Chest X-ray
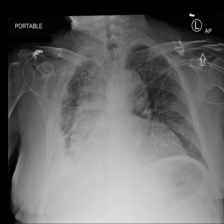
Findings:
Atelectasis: negative
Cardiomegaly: positive
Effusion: positive
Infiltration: negative
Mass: negative
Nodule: negative
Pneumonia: negative
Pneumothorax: negative
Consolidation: negative
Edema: negative
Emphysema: negative
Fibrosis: negative
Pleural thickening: positive
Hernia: negative